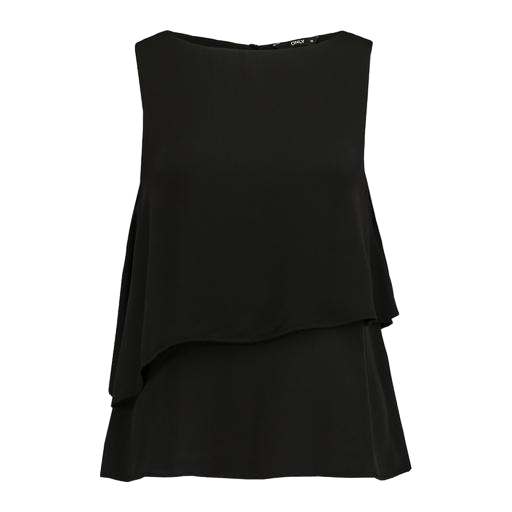
black double layer tank, black sleeveless layered hi-lo top, black double layer top, white background